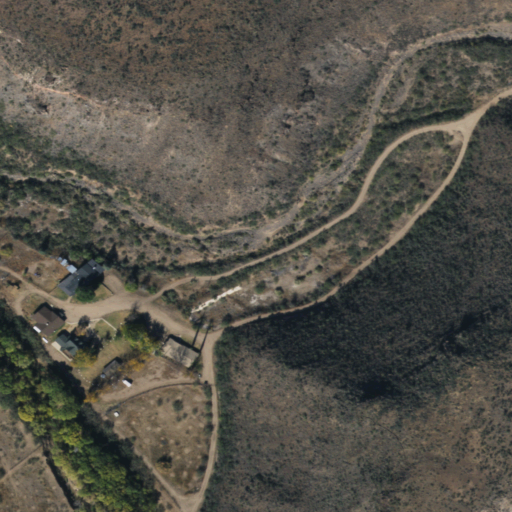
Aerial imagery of valley in Arizona named Cottonwood Canyon containing shrub, woody wetlands, low intensity development, open development, and medium intensity development